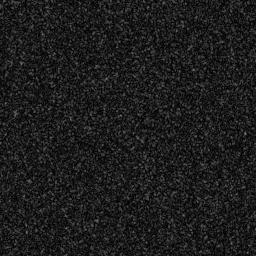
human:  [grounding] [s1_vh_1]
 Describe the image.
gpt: In the satellite image, there is  <ref>1 large ship </ref> <box>[[0, 62, 13, 83, 0]]</box> located at bottom left,  <ref>1 medium ship </ref> <box>[[51, 47, 60, 63, 0]]</box> located at center,  <ref>1 medium ship </ref> <box>[[71, 37, 82, 57, 0]]</box> located at right.